Interaction volume radius: 5 \u00c5
Interaction volume height: 10 \u00c5
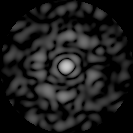
Disorder parameter: 0.8789